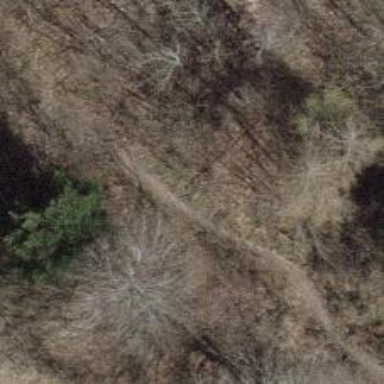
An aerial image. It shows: Dirt path.